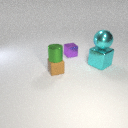
small green metal cylinder above small brown rubber cube